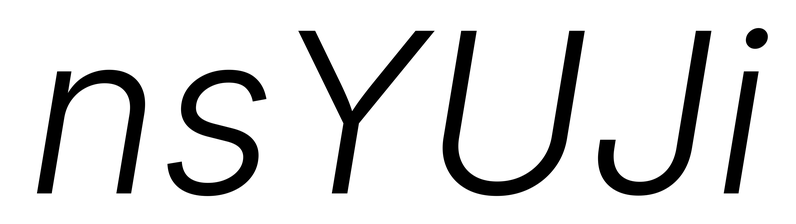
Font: Inter-Italic_Light_Italic